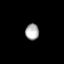
Tissue: lung
Cell type: Epithelial cells
Senescence score: 0.6273
Nuclear area (px): 215
Mean DAPI intensity: 172.87